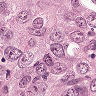
Metastatic tissue present: yes